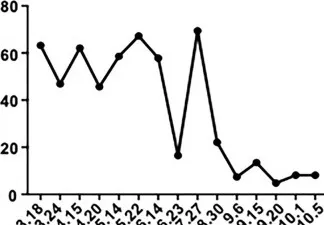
The dynamic changes of serological markers. (A-D) Eosinophil counts and percentages before and after every therapy (each therapy course: 3.18-3.24/4.15-4.20/5.14-5.22/6.14-6.23/8.30-9.6/9.15-9.20/10.1-10.5). The number of Eosinophil decreased after four therapies (June 23th). The count of Eosinophil showed a transient and significant increase on the measurement of July 29th, then kept within low level.
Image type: pathology (masson_trichrome)